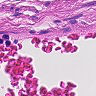
Metastatic tissue present: no